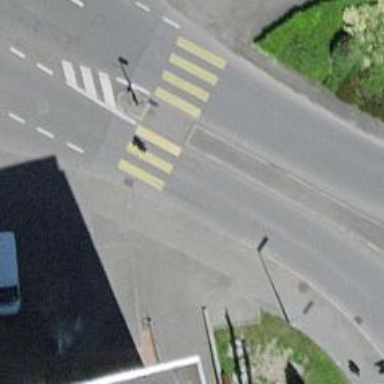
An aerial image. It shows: Asphalt footway with marked zebra crossing that includes crossing island.